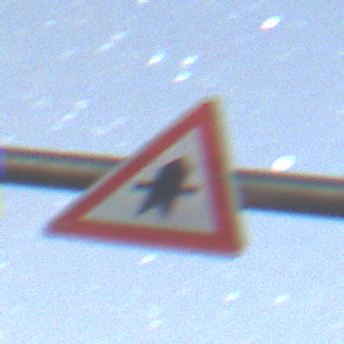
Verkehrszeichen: Vorfahrt
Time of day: Night
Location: Outdoor (Nature)
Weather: Clear
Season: NotSpecified
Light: Natural